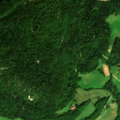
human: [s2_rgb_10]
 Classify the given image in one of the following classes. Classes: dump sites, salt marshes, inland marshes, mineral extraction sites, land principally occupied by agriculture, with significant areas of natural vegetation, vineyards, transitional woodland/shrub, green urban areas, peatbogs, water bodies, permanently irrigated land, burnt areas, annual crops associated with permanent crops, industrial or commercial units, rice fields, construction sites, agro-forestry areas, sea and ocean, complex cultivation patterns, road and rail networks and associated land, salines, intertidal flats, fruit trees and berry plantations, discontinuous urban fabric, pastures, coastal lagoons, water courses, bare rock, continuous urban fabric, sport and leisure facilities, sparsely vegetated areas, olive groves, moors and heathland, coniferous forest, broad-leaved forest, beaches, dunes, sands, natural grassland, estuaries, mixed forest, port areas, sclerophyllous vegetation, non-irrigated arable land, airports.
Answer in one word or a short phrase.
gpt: pastures, complex cultivation patterns, land principally occupied by agriculture, with significant areas of natural vegetation, broad-leaved forest, mixed forest